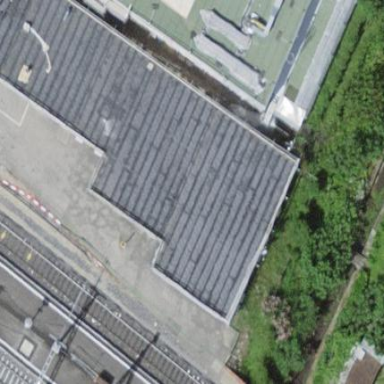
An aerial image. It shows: Commercial building.